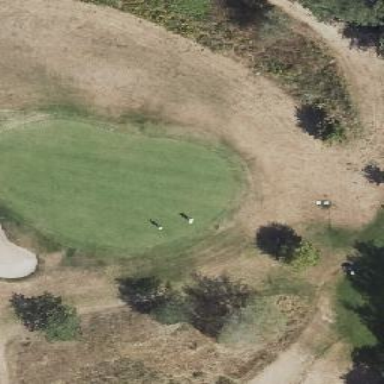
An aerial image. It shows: Golf green.